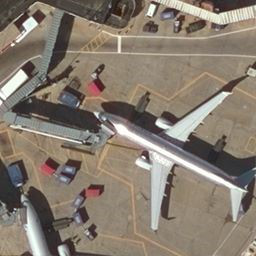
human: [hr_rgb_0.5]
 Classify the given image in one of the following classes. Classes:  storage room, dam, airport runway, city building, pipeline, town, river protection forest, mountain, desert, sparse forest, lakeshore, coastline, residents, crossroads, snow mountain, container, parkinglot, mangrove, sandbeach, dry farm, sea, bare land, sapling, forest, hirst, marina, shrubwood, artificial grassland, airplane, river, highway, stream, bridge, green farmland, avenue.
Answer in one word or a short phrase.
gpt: airplane